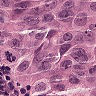
Metastatic tissue present: yes